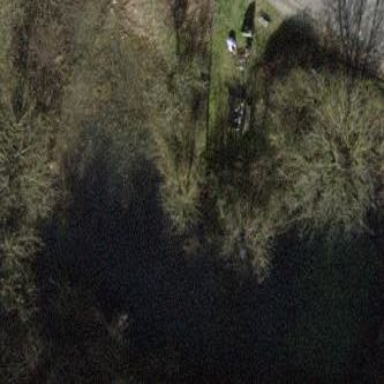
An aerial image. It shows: Peaceful pond surrounded by nature.